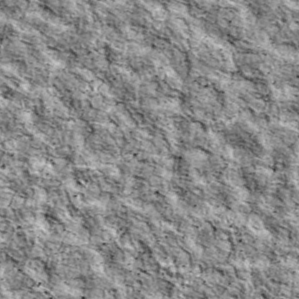
Label: non_frost